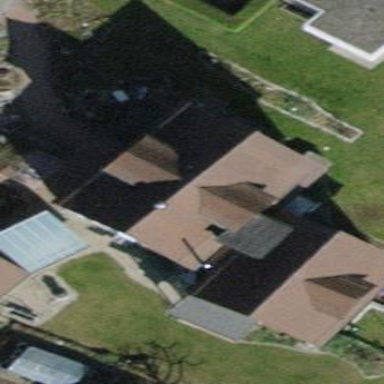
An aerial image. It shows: Semi-detached house.